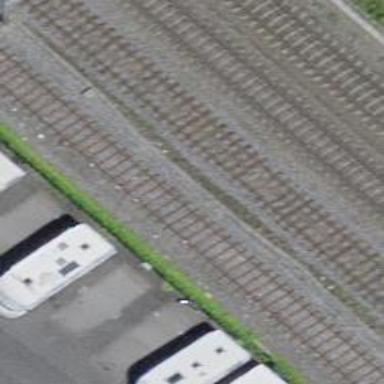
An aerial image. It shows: Single-track electrified railway with contact line.